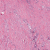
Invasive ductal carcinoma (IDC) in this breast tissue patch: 1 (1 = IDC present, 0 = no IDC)